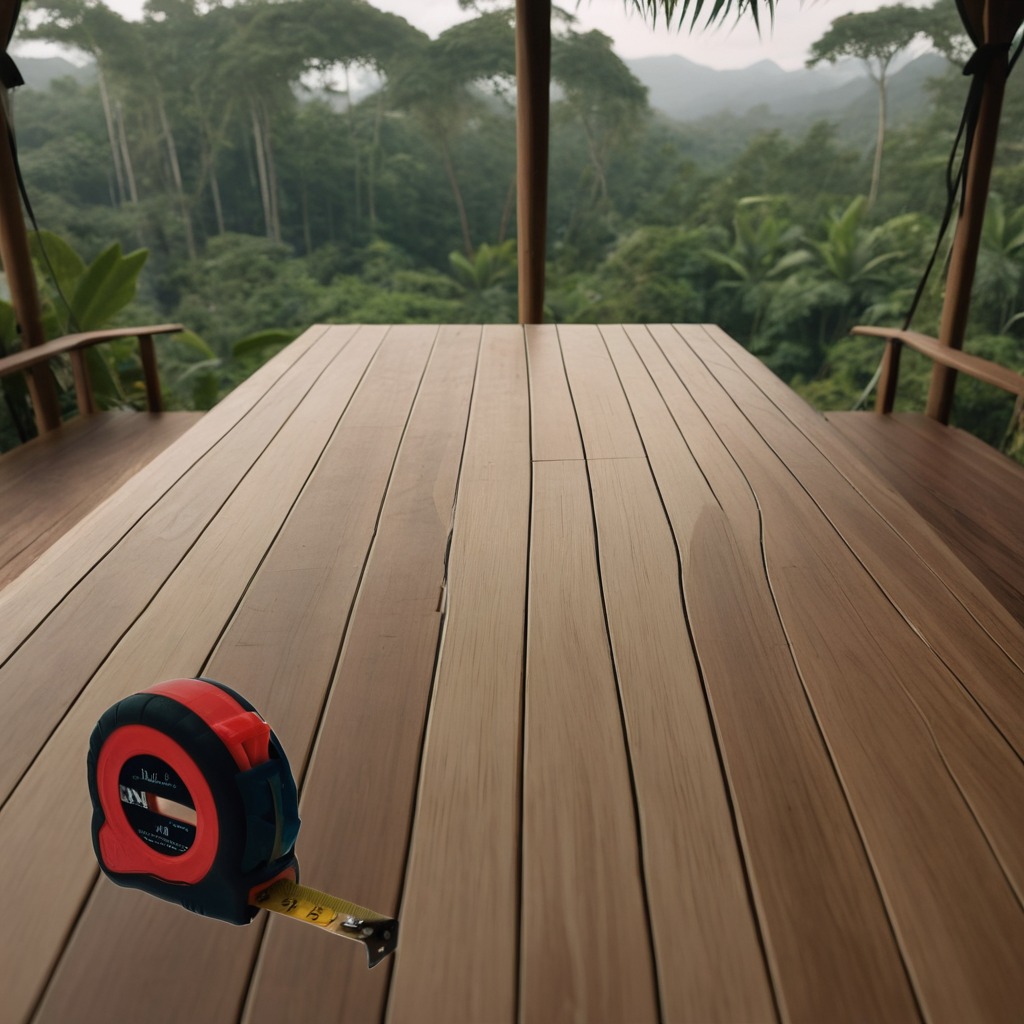
A measuring tape is lying on the wooden table.